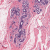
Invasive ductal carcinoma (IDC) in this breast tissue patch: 0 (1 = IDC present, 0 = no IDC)